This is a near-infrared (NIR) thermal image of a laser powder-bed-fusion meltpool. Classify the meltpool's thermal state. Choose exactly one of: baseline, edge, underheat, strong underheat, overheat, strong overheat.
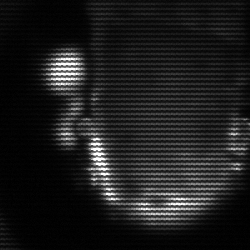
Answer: baseline